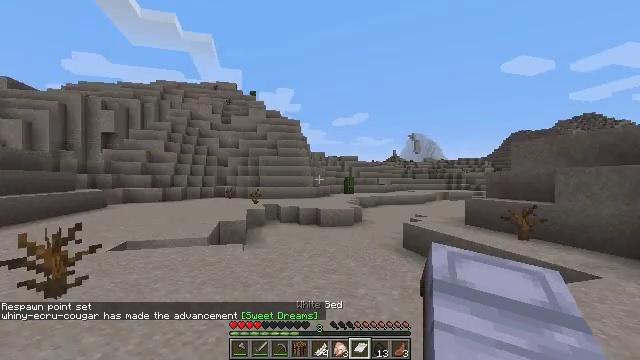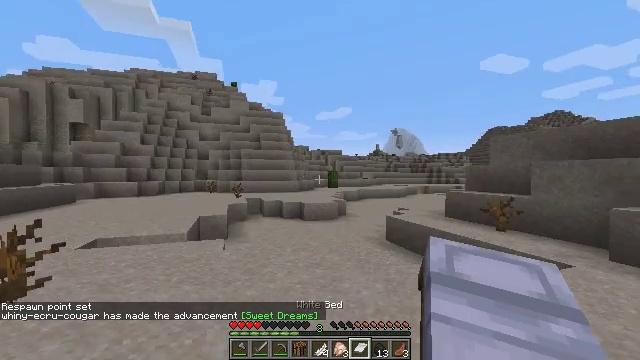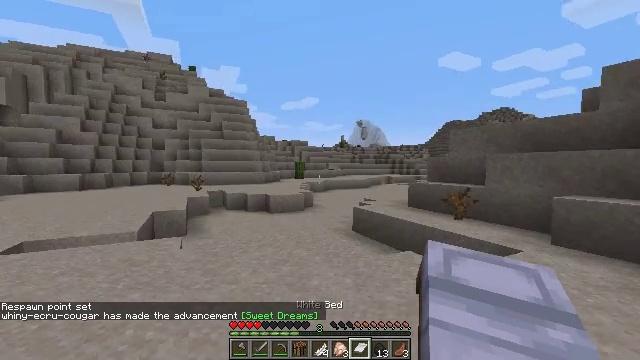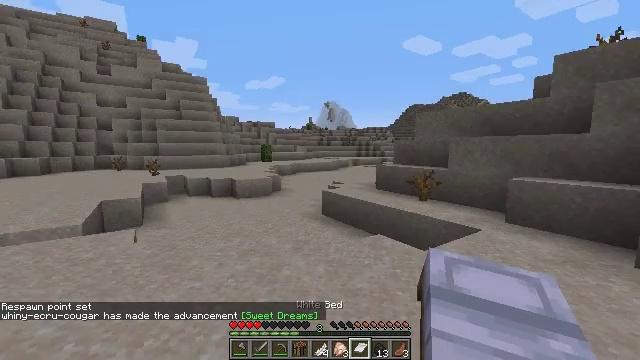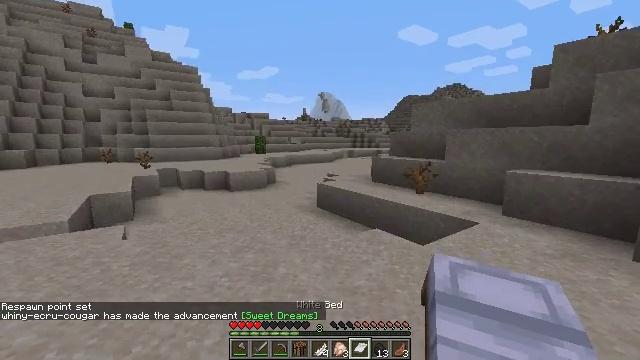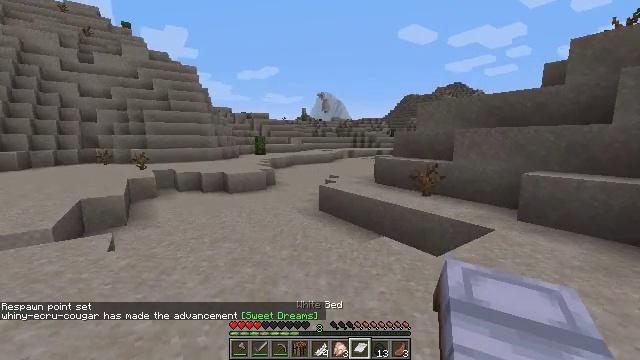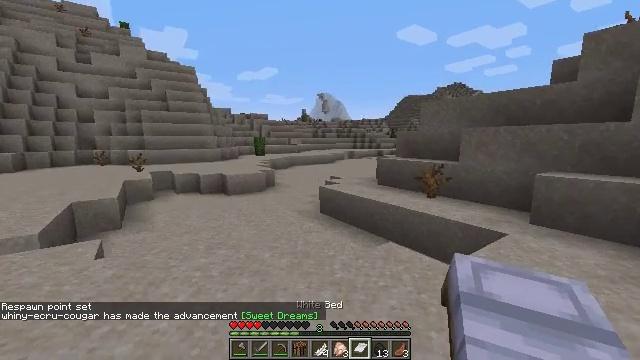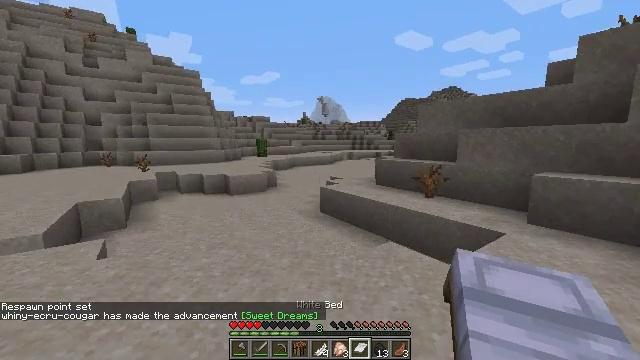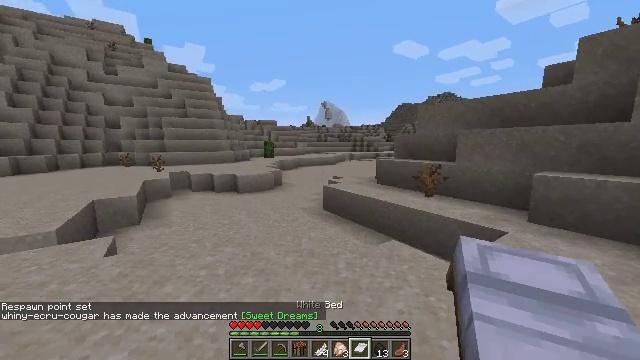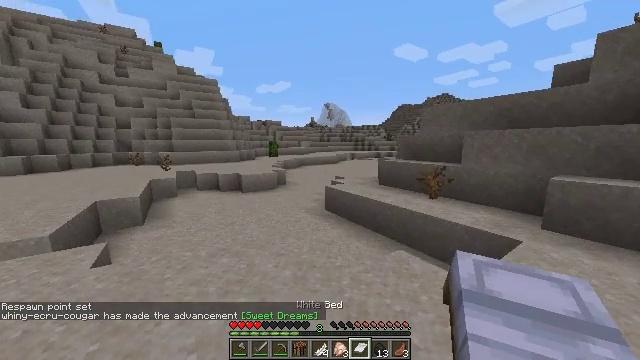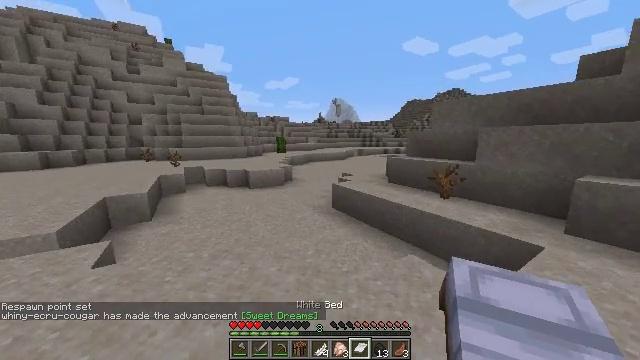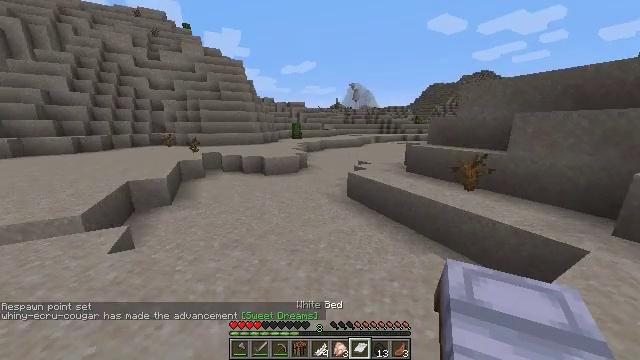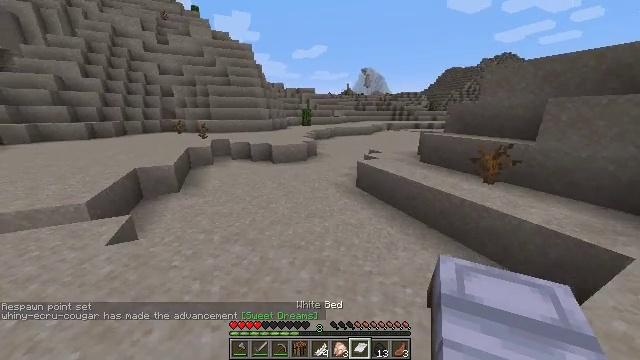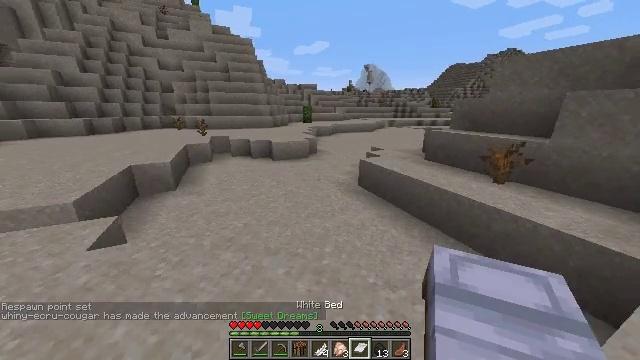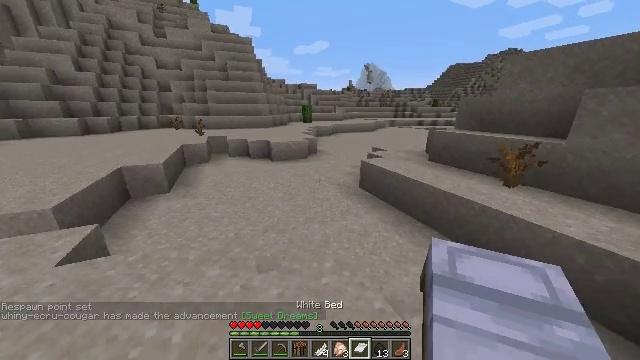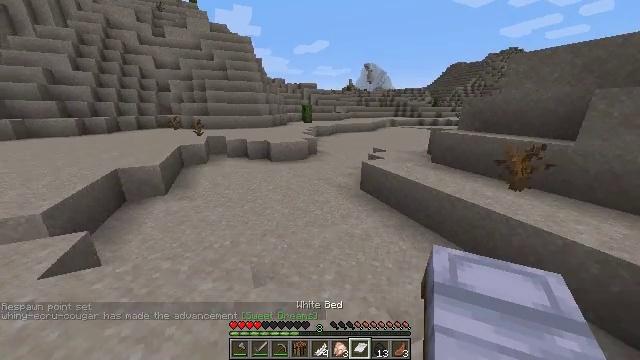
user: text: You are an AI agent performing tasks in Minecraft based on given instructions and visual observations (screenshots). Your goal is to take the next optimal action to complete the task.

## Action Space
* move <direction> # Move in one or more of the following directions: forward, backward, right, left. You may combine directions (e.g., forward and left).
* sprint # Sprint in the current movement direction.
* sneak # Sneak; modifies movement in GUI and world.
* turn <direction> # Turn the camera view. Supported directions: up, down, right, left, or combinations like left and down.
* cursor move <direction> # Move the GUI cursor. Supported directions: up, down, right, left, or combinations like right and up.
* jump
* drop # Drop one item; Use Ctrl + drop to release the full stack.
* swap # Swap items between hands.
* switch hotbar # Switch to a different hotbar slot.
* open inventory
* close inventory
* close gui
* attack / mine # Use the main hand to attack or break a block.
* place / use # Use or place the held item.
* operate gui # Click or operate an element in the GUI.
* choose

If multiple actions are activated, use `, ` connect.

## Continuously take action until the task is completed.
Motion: motion action
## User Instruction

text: Gather sand from the desert.
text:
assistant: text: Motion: move forward, turn right and down
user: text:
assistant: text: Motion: move forward, turn right and down
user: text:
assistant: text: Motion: move forward, turn right and down
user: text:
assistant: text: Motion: move forward, turn right and down
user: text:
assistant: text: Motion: move forward
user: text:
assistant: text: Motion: move forward, sprint
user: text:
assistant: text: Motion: move forward, sprint
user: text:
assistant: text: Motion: move forward, sprint
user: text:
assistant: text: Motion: move forward, sprint
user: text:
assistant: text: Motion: move forward, sprint, turn left and down
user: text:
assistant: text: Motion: move forward, sprint, turn left and down
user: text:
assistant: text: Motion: move forward, sprint, turn left and down
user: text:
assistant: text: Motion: move forward, sprint, turn down
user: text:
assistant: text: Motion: move forward, sprint
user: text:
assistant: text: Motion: move forward, sprint
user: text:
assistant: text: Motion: move forward, sprint, turn up
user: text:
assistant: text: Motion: move forward, sprint, turn right and up
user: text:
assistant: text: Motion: move forward
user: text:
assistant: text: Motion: move forward
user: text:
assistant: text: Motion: move forward
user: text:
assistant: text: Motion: move forward, switch to hotbar 1
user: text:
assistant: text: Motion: move forward, switch to hotbar 1
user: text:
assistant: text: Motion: move forward, switch to hotbar 1
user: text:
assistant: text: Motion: move forward, switch to hotbar 1
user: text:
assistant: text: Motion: move forward, switch to hotbar 1
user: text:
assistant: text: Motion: move forward
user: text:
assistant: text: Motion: move forward
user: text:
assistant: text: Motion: move forward
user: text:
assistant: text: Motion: move forward
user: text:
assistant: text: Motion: move forward